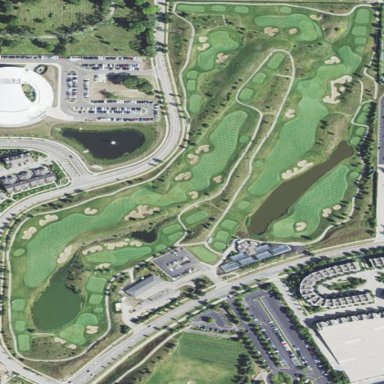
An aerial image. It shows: Golf course surrounded by greenery.